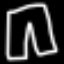
Label: pants